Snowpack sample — Buffalo Mountain, Silverthorne, Colorado, USA (2/22/26, 2:02 PM MST)
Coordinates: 39.622, -106.113
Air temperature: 33 °F
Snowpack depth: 63 cm
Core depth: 10 cm
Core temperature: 30.2 °F
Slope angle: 11°, slope face: 116°
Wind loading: low
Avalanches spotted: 0
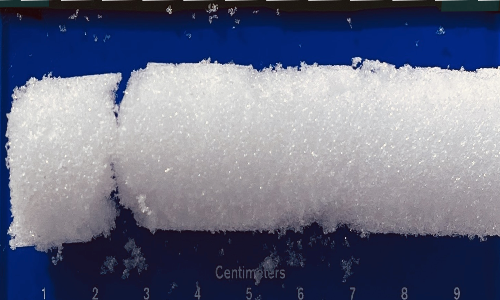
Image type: core
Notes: In a firebreak similar to site 1, minimal wind loading with no spotted avalanches (not many faces in view though)